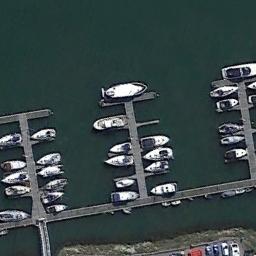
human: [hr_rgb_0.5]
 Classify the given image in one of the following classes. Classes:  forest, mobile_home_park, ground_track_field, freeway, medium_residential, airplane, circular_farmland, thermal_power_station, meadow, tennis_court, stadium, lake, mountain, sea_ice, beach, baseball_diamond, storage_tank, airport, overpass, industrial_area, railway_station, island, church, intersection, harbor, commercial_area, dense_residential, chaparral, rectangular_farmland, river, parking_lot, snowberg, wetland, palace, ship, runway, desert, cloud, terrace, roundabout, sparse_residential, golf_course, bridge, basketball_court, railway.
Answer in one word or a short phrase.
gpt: harbor